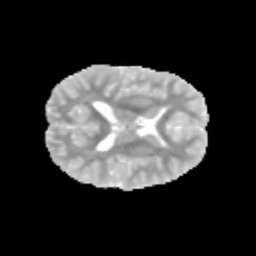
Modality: MD
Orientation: axial
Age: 12
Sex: male
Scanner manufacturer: siemens
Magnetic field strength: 3 T
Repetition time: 3.8 s
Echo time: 0.07 s